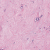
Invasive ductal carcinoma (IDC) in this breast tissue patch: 0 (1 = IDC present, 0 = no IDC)